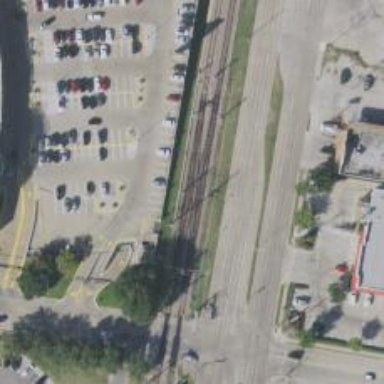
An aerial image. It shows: Railway crossing.